Interaction volume radius: 5 \u00c5
Interaction volume height: 20 \u00c5
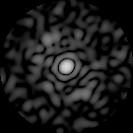
Disorder parameter: 0.806